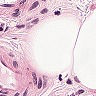
Metastatic tissue present: no